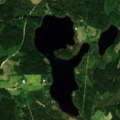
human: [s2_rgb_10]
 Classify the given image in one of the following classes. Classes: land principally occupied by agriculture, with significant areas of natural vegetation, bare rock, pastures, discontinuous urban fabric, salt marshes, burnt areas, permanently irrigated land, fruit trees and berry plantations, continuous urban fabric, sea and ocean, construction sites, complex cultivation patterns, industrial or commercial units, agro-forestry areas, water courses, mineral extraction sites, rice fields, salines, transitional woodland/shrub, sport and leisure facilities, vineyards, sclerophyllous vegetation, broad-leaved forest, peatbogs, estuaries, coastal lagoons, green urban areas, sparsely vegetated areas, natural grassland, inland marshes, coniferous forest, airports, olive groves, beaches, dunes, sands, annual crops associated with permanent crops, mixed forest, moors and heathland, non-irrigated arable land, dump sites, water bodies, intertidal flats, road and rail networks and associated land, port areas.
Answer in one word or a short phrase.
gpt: coniferous forest, mixed forest, transitional woodland/shrub, water bodies